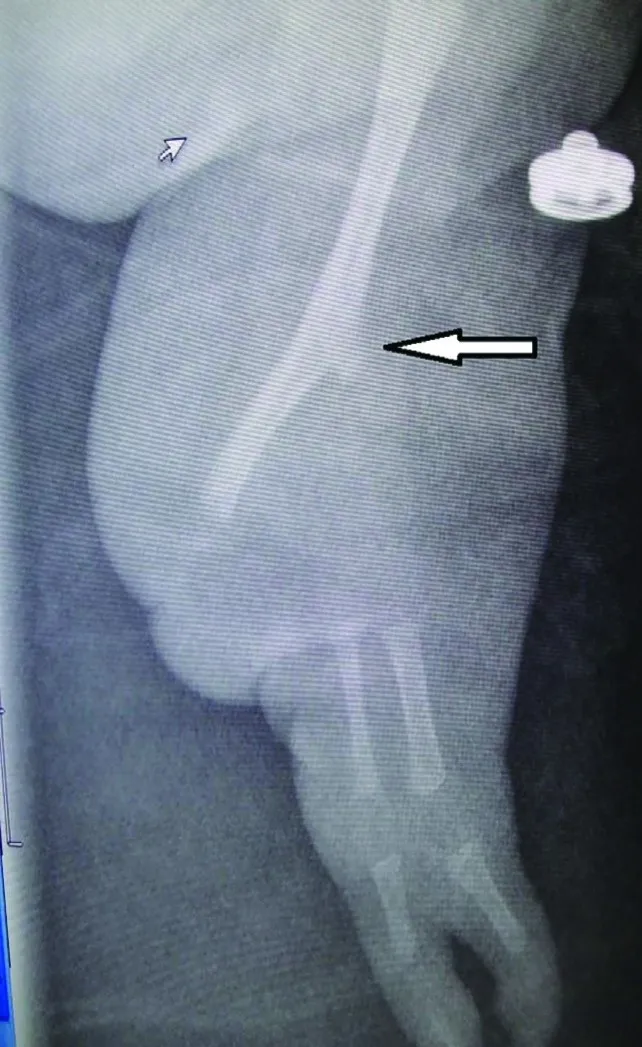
X-ray of the left upper limb showing ulnar ray deficiency. Note the radio-humeral synostosis (the area of synostosis has a prominent humeral medial epicondyle and is marked with an arrow), the absent ulna, and the two digital rays in the hand.
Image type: radiology (x_ray)